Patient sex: M
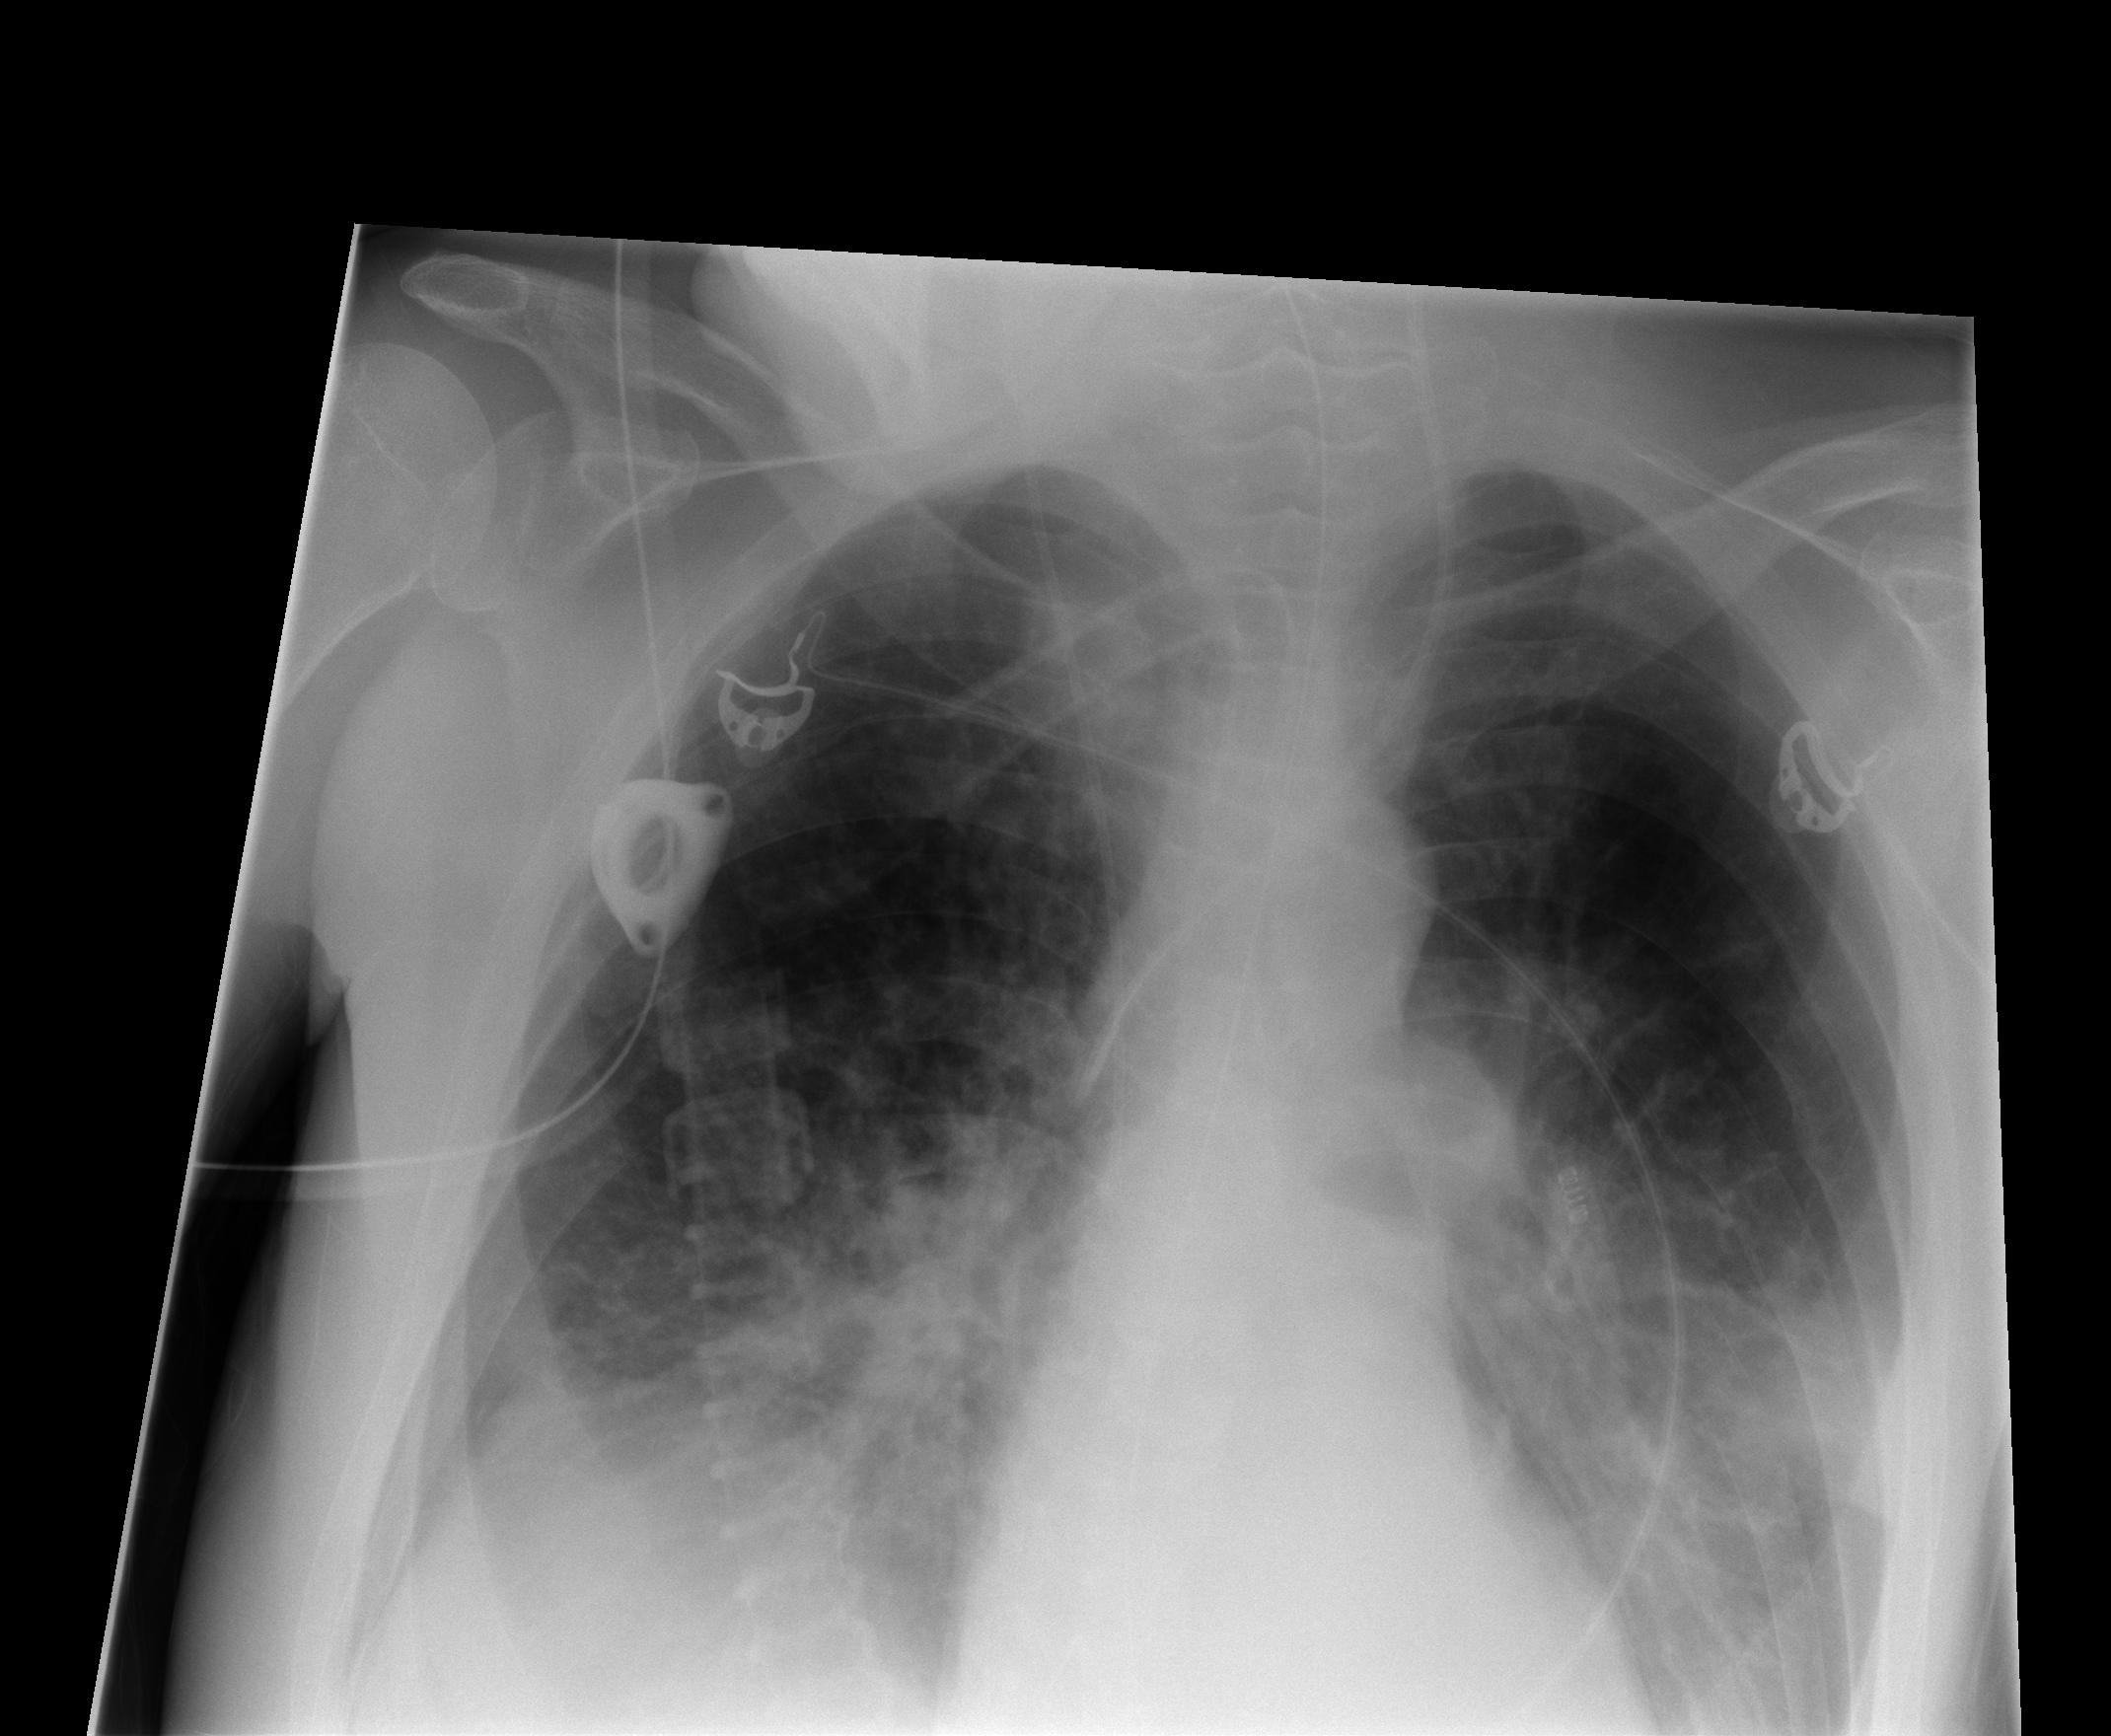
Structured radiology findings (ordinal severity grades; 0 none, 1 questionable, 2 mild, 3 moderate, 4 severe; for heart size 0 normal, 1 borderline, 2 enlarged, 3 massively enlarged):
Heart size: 0
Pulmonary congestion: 1
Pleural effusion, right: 2
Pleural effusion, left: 0
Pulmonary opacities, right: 2
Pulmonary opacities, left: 1
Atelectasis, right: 2
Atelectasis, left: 2